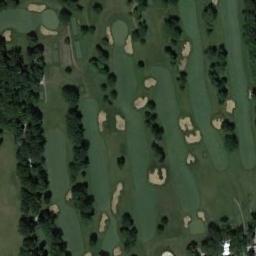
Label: golf_course